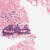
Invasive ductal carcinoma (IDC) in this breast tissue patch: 0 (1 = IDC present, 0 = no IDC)